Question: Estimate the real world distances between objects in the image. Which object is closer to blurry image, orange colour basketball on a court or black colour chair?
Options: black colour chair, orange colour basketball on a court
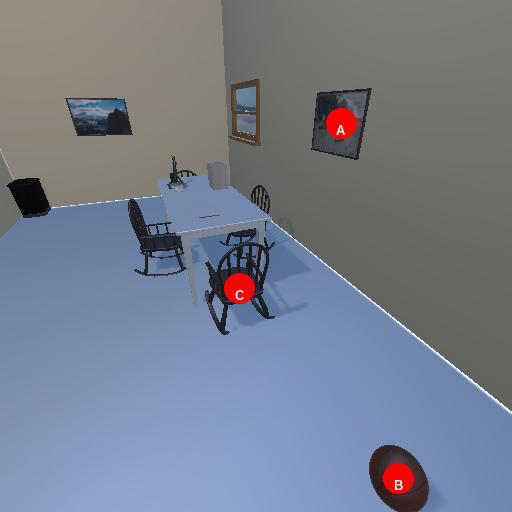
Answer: black colour chair